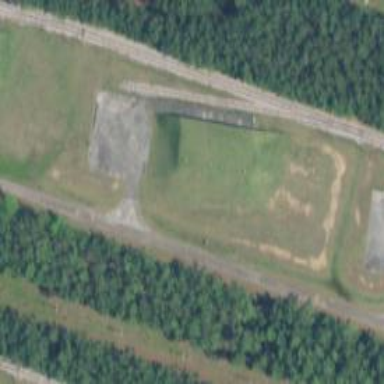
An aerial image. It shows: Military bunker.